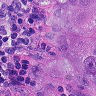
Metastatic tissue present: yes